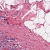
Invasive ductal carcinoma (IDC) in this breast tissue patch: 1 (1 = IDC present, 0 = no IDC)